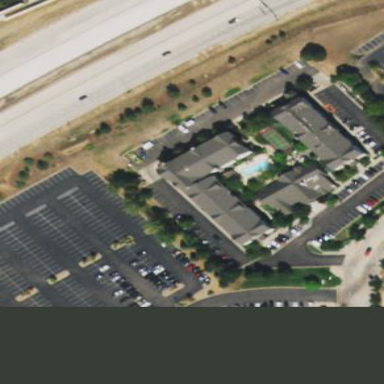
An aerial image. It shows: Hotel building.